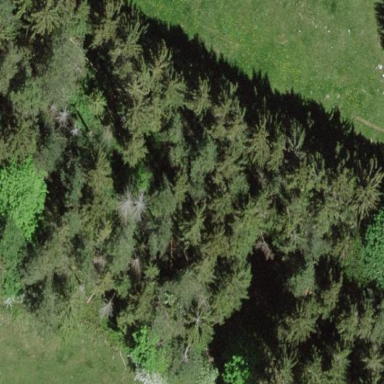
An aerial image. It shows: Forest area.